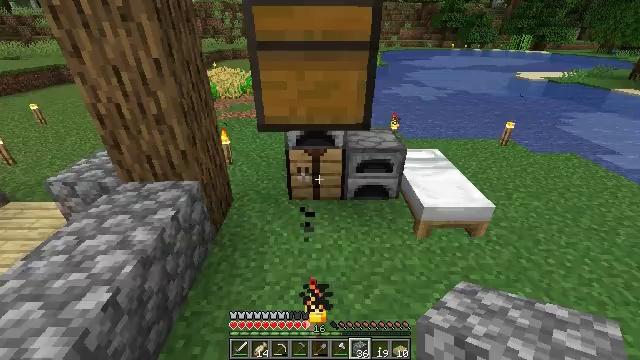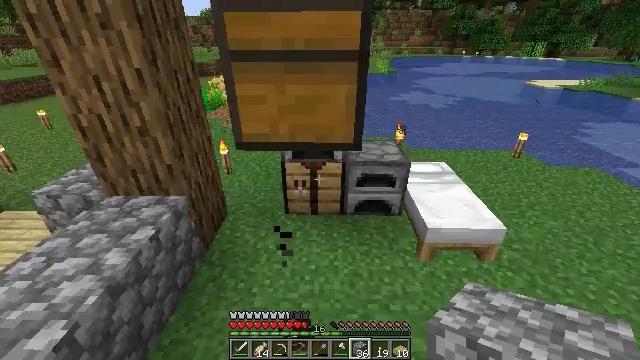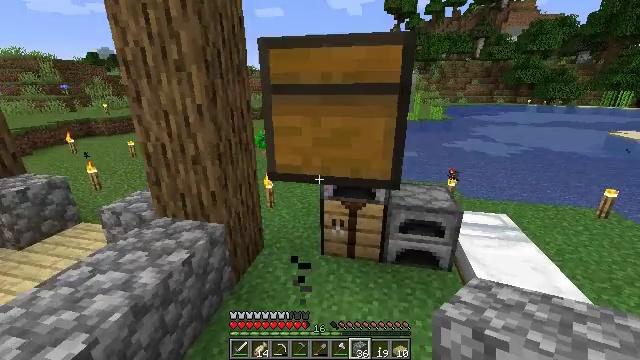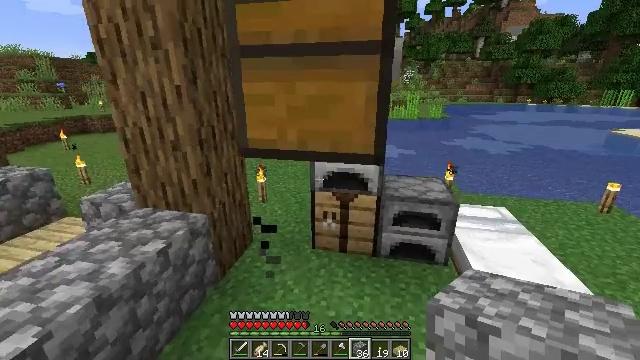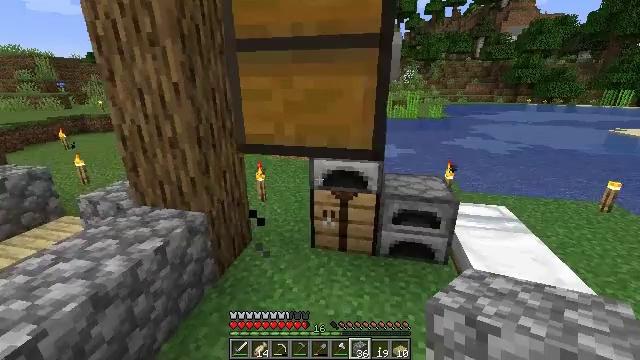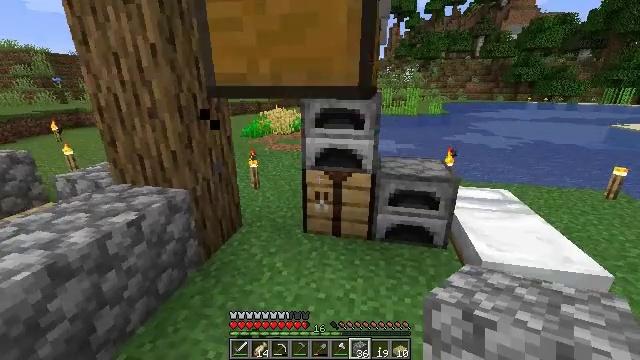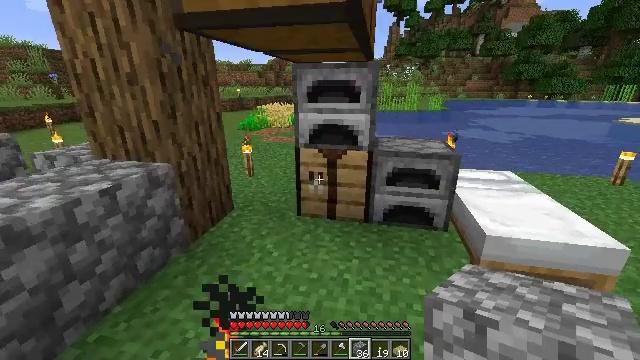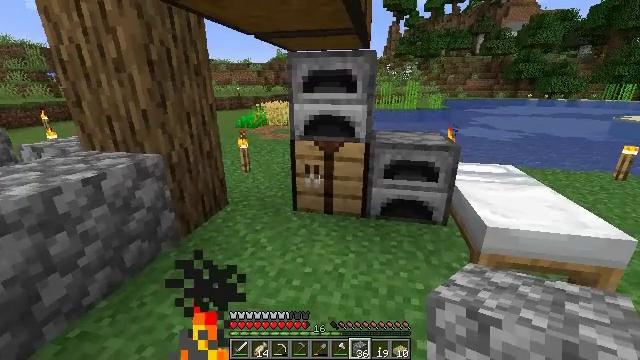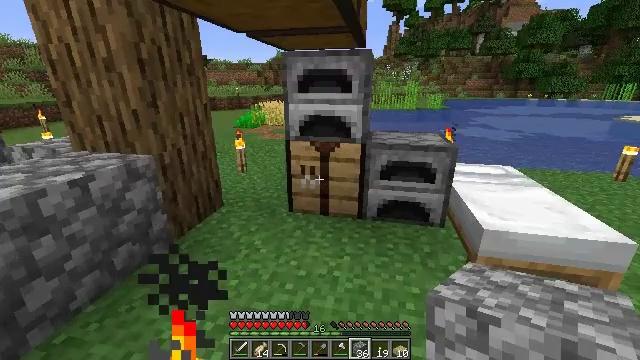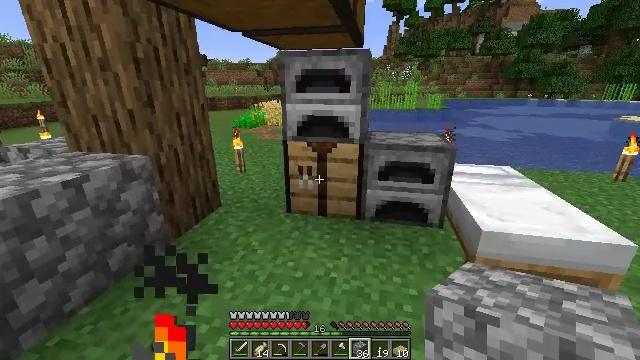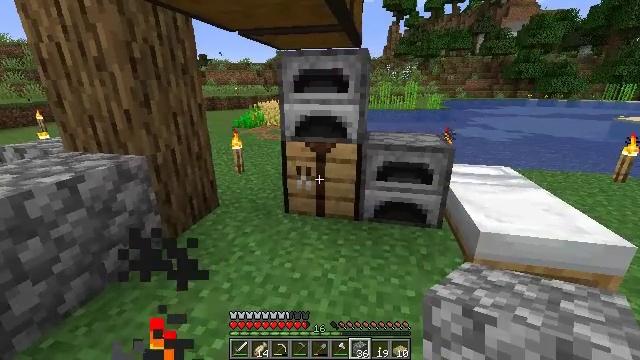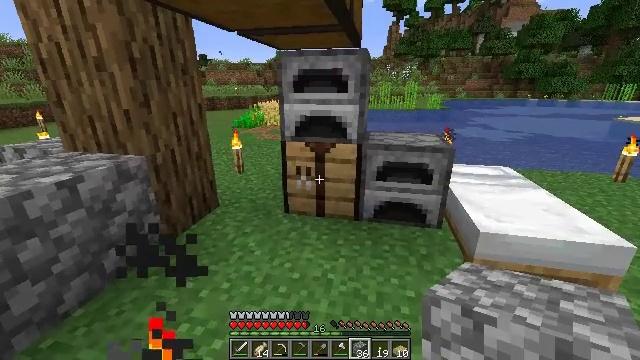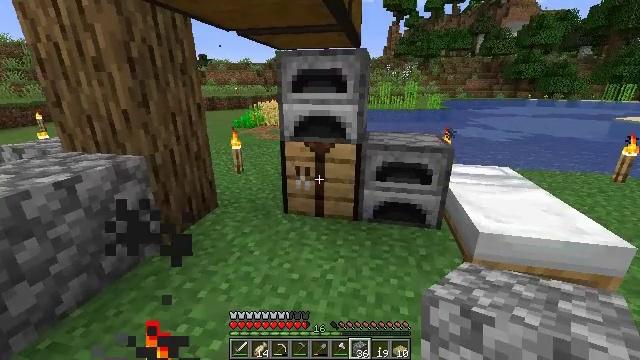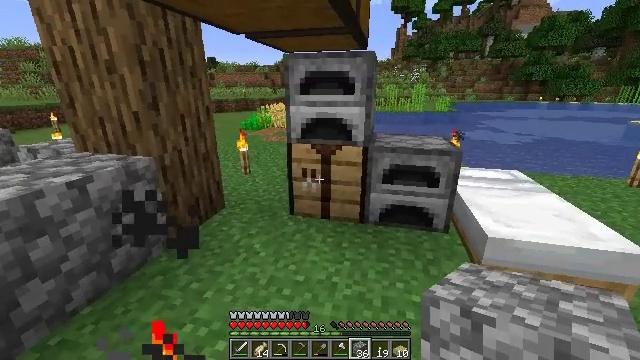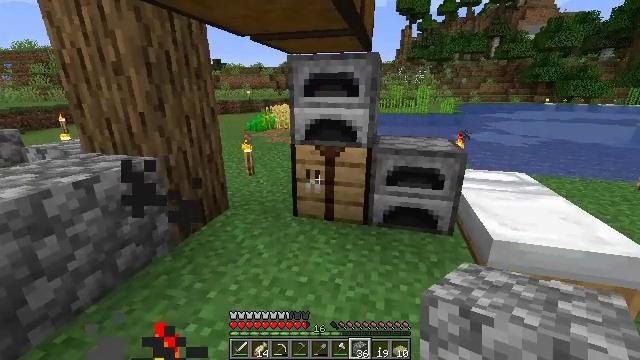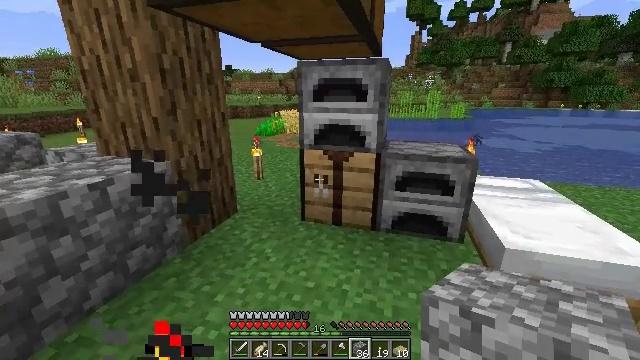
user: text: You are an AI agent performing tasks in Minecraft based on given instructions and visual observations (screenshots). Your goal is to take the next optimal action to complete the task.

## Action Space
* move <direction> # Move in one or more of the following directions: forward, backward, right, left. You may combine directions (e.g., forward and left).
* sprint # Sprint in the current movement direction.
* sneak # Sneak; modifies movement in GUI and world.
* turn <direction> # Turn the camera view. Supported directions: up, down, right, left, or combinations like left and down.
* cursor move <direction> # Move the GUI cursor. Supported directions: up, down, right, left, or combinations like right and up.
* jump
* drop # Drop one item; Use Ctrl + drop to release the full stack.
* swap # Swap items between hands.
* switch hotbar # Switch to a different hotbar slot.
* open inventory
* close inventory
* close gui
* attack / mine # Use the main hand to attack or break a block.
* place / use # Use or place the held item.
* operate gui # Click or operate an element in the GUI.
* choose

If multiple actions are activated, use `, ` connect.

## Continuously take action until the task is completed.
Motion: motion action
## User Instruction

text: Use the crafting table to make birch stairs.
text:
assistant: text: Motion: move forward and move right
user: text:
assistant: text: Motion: move forward and move right, turn left and up
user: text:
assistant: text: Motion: no_op
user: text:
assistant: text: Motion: no_op
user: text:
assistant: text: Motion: no_op
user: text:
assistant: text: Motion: no_op
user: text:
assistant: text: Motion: no_op
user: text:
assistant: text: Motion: no_op
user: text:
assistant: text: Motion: no_op
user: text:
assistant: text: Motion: no_op
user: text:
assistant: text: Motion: no_op
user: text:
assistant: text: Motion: no_op
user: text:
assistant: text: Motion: turn left
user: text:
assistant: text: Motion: no_op
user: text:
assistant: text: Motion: turn left and up
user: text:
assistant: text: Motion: no_op
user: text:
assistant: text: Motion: no_op
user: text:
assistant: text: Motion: use / place
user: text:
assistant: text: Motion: use / place
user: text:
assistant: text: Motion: use / place
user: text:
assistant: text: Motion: no_op
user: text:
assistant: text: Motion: turn right and down
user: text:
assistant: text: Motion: cursor move right and down, open gui
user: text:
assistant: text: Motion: cursor move left
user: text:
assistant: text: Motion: no_op
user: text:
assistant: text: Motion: no_op
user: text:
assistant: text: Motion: no_op
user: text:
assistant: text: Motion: no_op
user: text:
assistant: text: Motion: no_op
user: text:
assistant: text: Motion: no_op